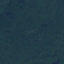
Land use / land cover: Forest